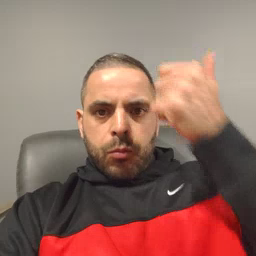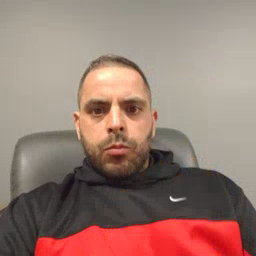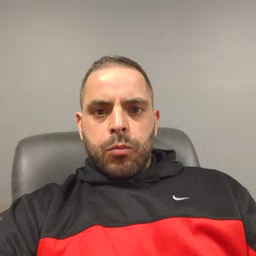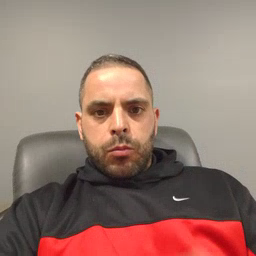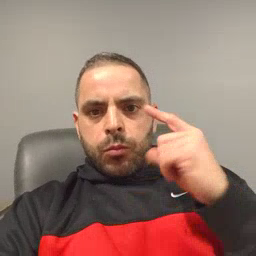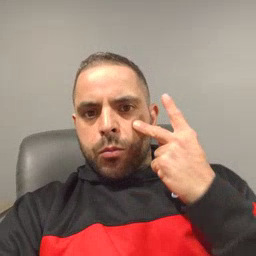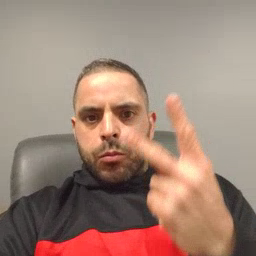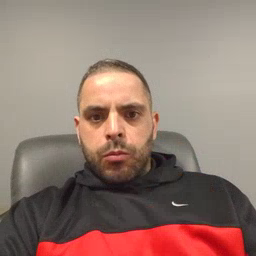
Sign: look